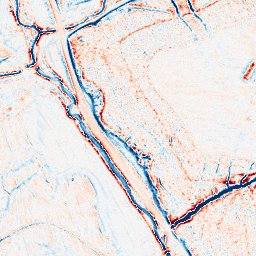
Category: edge_preserving
Decomposition family: anisotropic_diffusion
Decomposition parameters: iterations: 20
kappa: 30
gamma: 0.1
Upsampling method: quintic
Upsampling parameters: scale: 4
Upsampling scale: 4